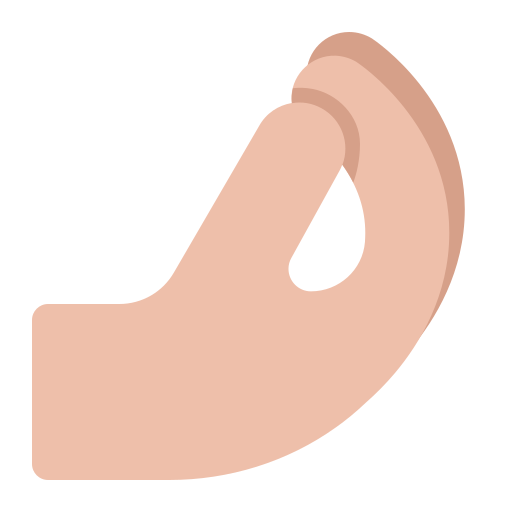
pinched fingers flat  light